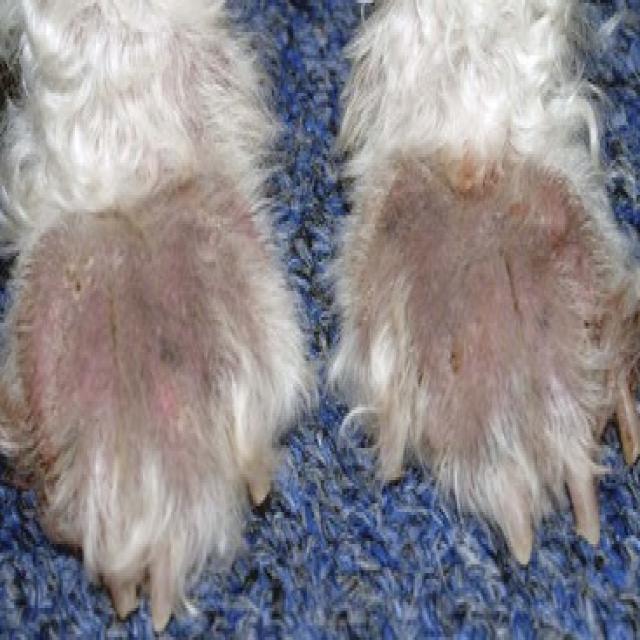
Canine fungal skin infection — characterized by alopecia, scaling, crusting, and circular lesions. Common agents include Malassezia and Candida species.